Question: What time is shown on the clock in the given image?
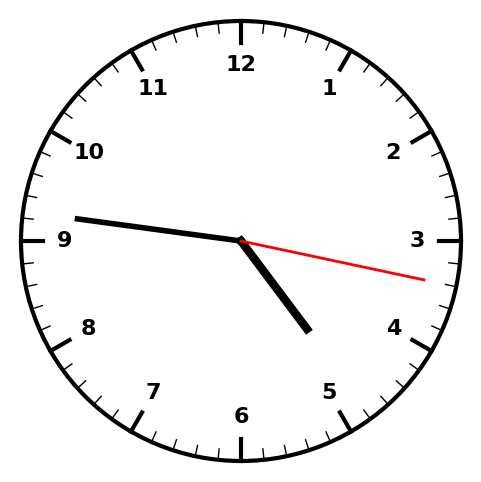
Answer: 04:46:17